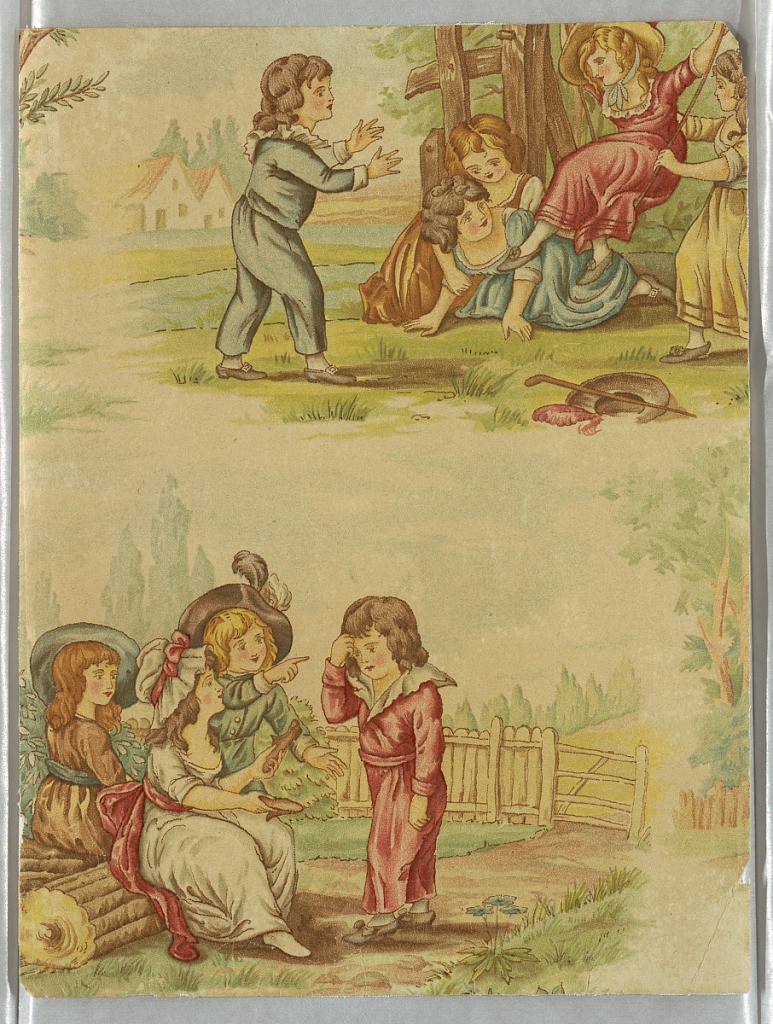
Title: Sidewall
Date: ca. 1885
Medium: Intaglio printed
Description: Vertical rectangle, with portion of two groups of playing children dressed in the style of the late 18th century, with landscape settings. Upper right, children at a swing; lower left, children seated in a garden.  Intaglio-printed in colors.